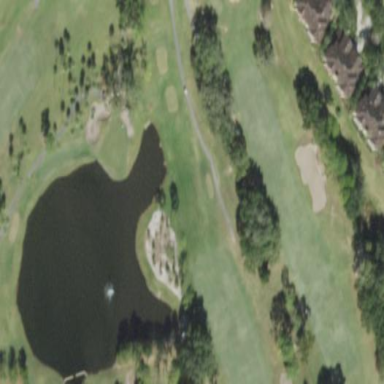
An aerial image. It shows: Water hazard in golf course. The hazard is natural water feature.